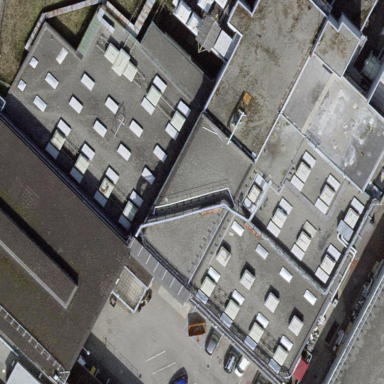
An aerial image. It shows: University building.